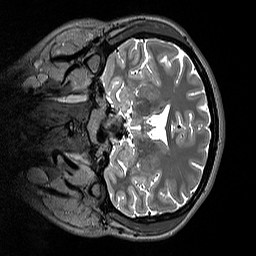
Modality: T2w
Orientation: coronal
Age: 23
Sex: female
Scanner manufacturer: siemens
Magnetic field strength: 3 T
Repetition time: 3.2 s
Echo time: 0.412 s